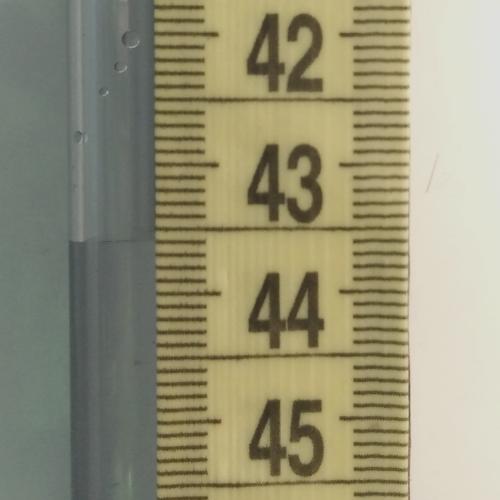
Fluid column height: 43.6 cm